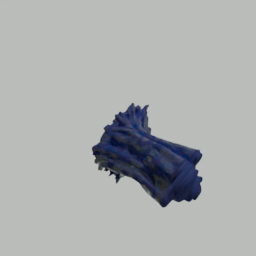
Label: nature